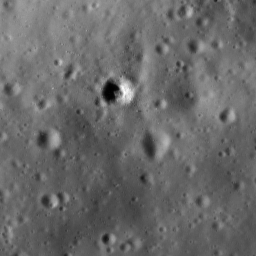
Host type: hard_negative
Lunar coordinates: latitude -2.202, longitude -168.278